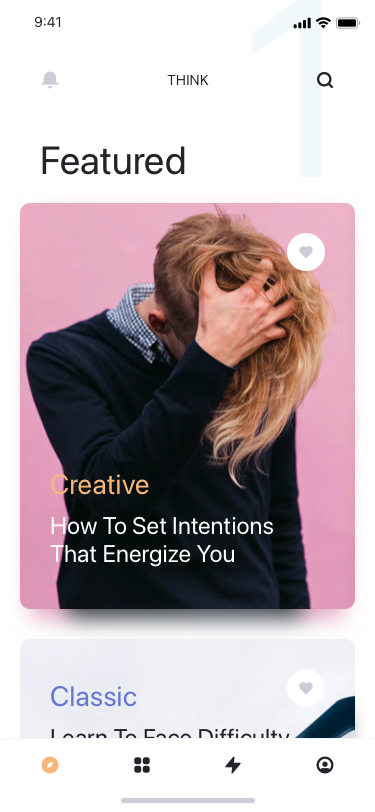
Text in this UI design:
How To Set Intentions That Energize You
Creative
Learn To Face Difficulty
Classic
Featured